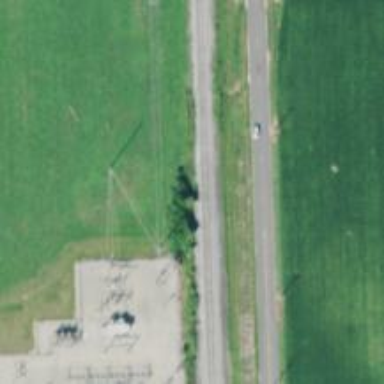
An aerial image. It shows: Power pole.